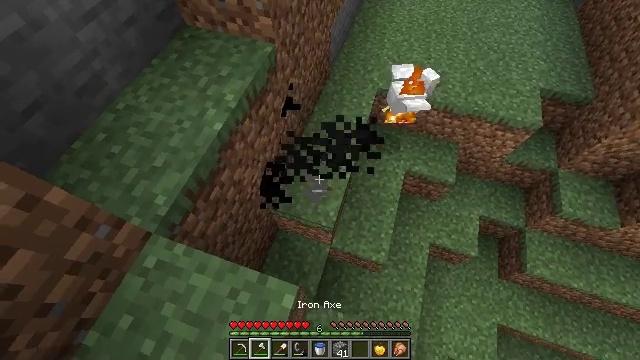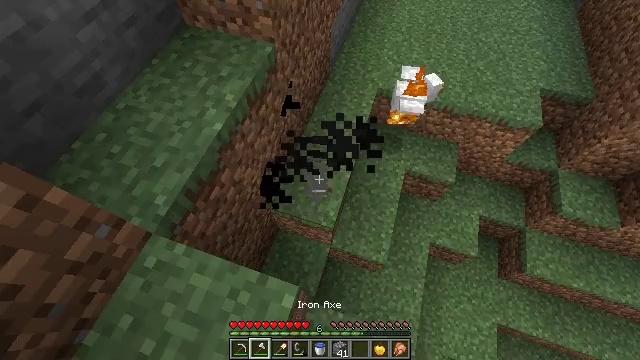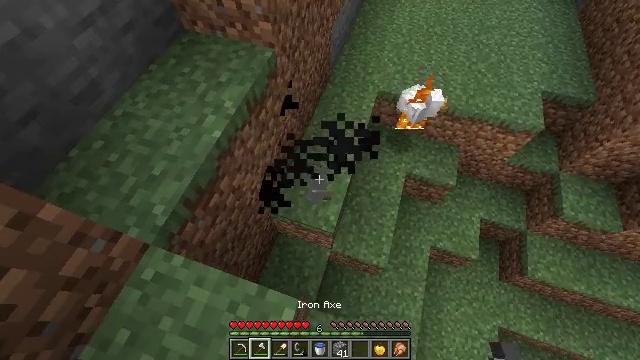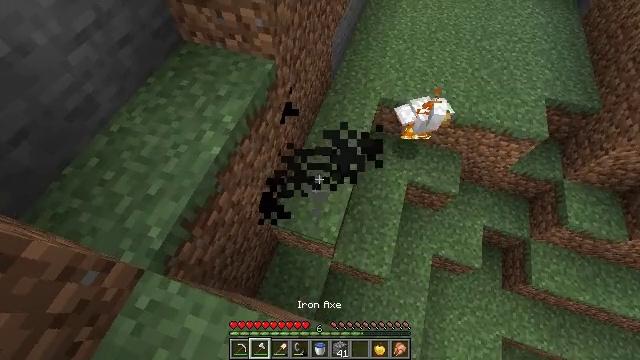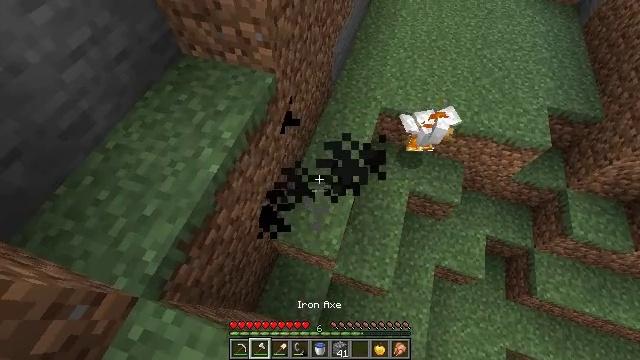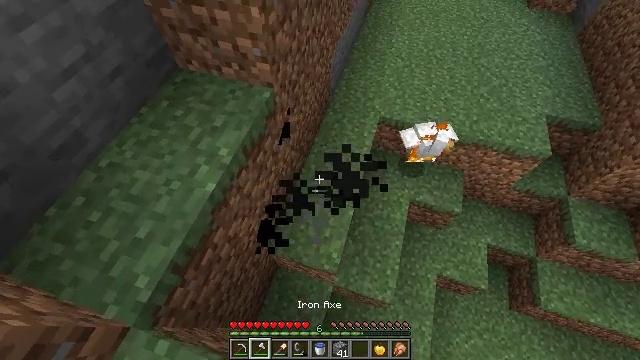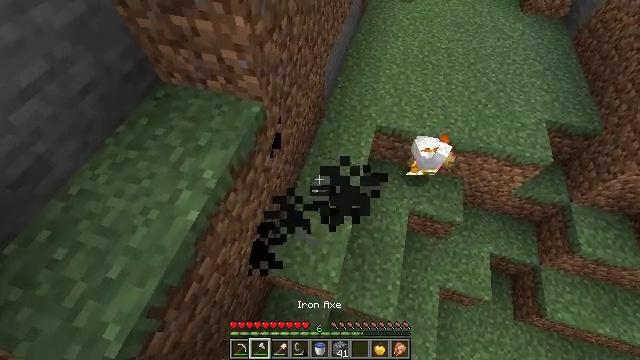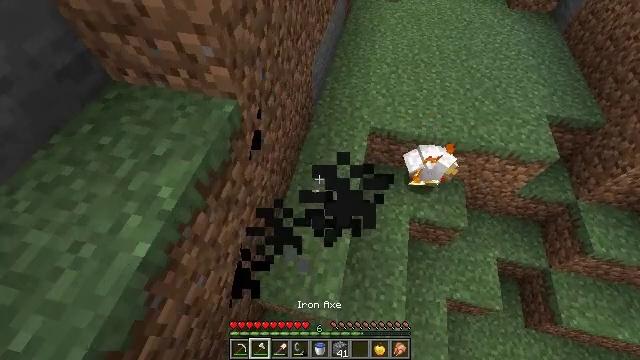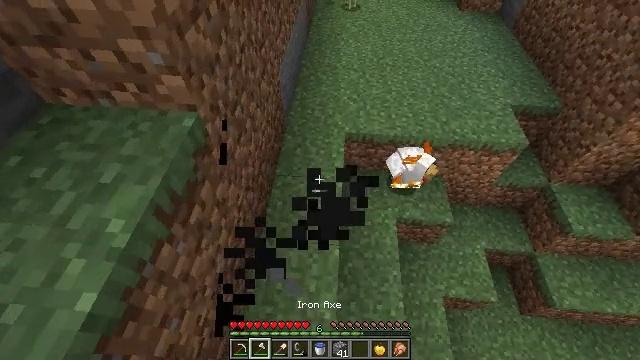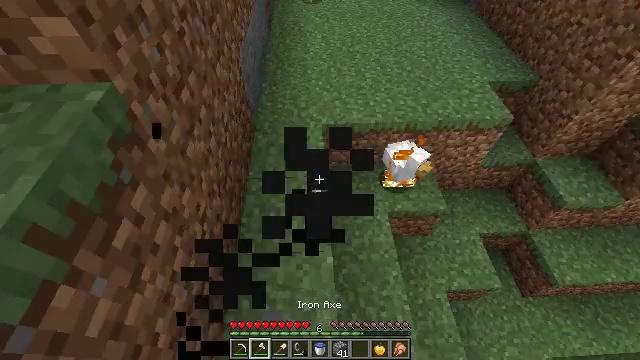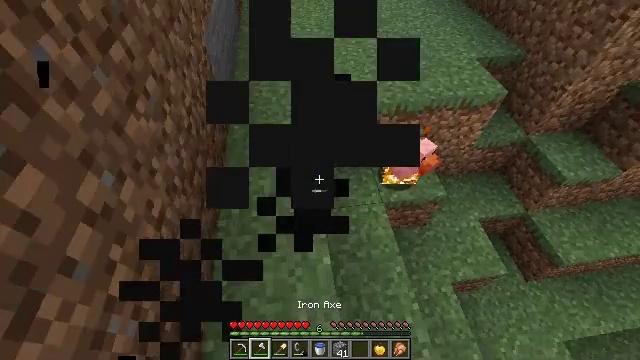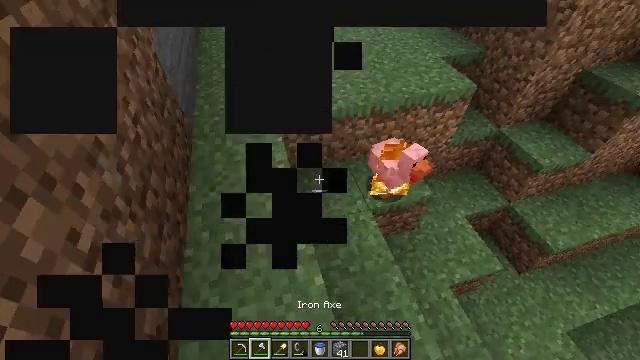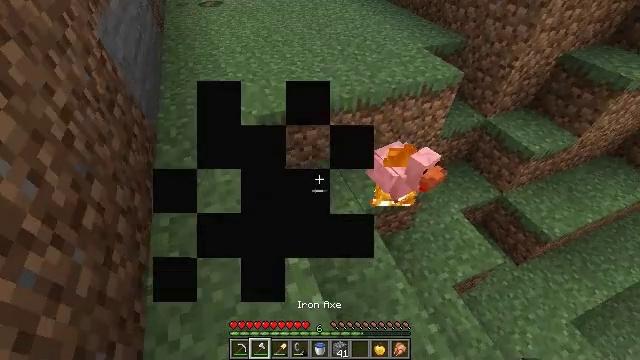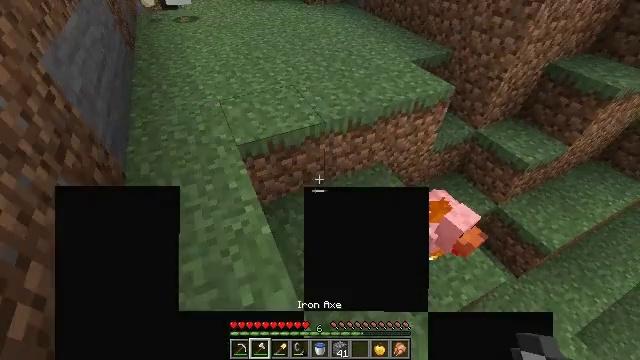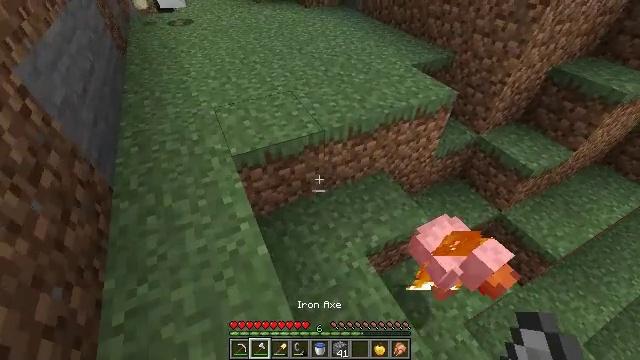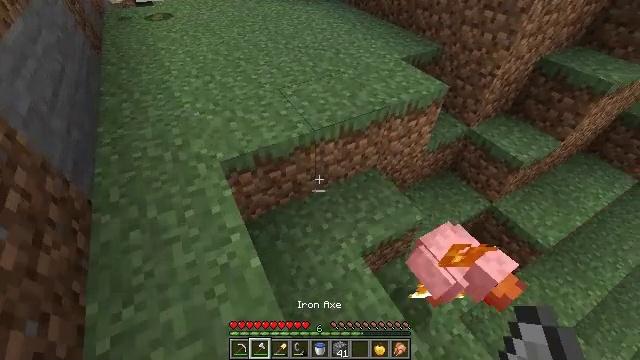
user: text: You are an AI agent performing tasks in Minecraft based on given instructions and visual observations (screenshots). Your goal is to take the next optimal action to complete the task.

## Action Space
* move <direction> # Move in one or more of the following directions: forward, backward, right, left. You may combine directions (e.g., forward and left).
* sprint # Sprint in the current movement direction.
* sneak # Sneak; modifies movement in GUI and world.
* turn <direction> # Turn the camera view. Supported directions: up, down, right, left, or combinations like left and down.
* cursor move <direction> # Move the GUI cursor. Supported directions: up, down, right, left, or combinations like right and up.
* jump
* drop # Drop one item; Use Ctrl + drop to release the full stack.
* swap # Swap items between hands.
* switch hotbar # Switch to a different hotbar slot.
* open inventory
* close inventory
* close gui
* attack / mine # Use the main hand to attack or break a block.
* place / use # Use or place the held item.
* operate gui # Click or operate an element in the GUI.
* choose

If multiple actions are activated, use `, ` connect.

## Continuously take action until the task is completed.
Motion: motion action
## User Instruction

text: Kill the chicken.
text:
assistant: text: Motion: no_op
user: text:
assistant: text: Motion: move forward
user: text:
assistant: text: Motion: move forward
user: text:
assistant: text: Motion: move forward
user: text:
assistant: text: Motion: move forward, turn up
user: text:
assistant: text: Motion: move forward, turn right and up
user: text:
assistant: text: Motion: move forward, turn right and up
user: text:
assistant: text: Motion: move forward, turn right and up
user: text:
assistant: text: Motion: move forward, turn right and up
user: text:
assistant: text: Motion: move forward, turn right
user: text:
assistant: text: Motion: move forward, turn right and up
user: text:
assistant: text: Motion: move forward, turn right and up
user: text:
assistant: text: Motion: move forward, turn right and up
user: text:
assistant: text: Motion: move forward
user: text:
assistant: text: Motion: move forward, turn right and down
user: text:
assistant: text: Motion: move forward, turn right and down
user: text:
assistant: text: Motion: move forward, turn right and down
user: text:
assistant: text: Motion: move forward, turn right and down
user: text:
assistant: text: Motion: move forward, turn right and down
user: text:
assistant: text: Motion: move forward, turn right
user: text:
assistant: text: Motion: move forward, turn right
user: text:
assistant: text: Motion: move forward, turn right
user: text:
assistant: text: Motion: move forward, turn right and up
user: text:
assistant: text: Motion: turn right and up
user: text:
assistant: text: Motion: turn right and up
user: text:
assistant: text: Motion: move forward, turn right
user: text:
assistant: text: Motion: move forward, turn right and up
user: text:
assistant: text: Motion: move forward
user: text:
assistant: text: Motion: move forward, turn right and down
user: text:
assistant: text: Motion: move forward, turn right, attack / mine